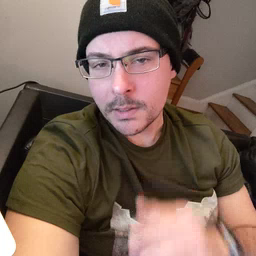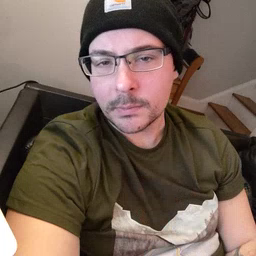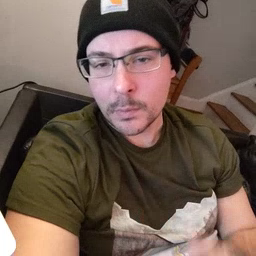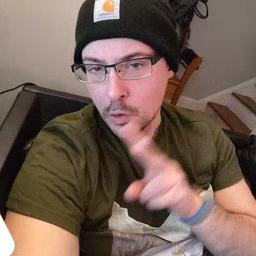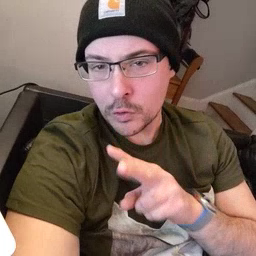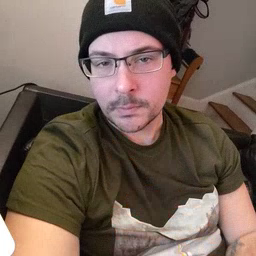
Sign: look